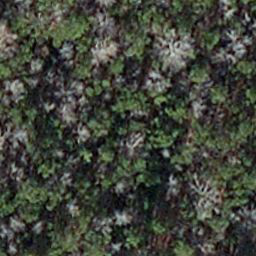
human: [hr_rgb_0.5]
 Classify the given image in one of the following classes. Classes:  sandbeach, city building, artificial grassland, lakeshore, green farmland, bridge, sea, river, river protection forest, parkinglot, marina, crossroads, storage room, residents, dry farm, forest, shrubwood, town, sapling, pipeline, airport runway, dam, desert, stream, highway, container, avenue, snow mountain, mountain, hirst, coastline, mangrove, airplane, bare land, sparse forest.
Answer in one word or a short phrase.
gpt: sapling